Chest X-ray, AP view. Patient: 50 years old, sex M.
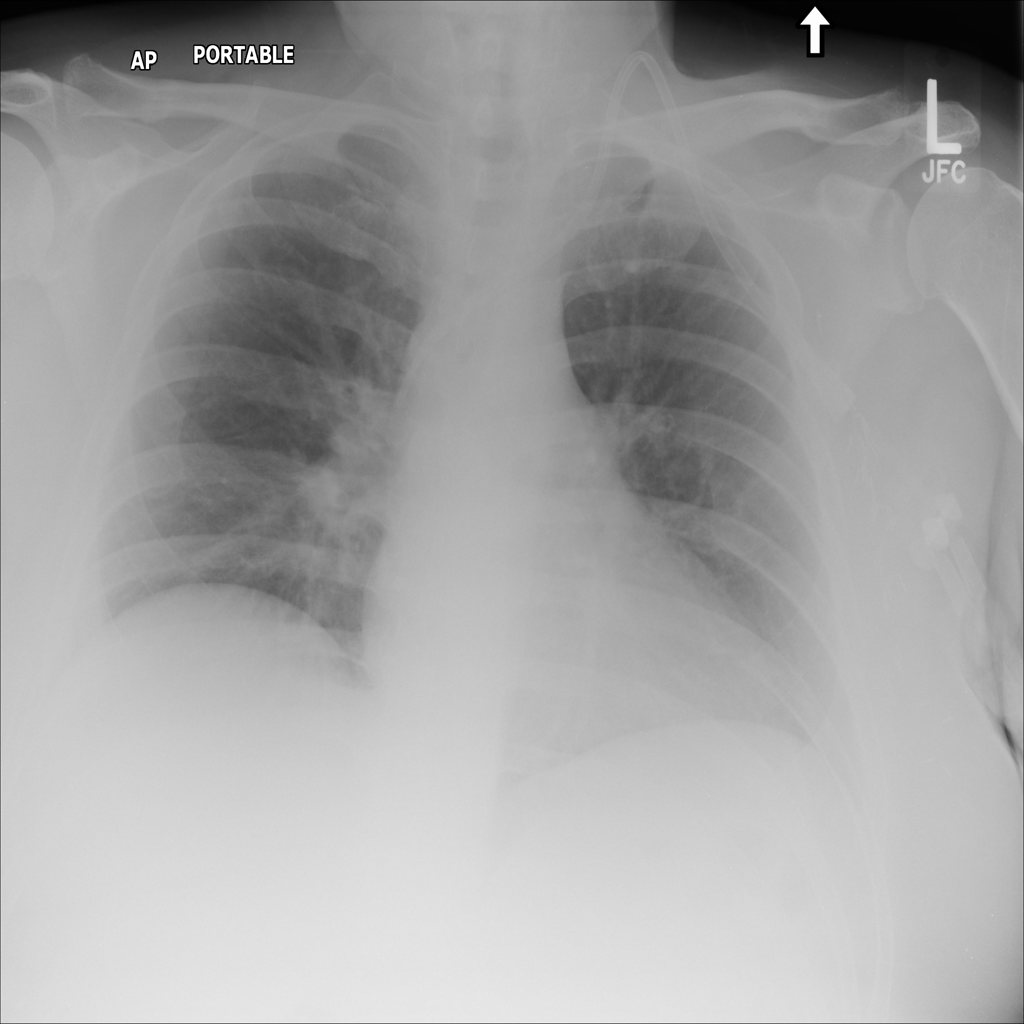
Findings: No Finding